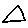
Label: triangle